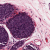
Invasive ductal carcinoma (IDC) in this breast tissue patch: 0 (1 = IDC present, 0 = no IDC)